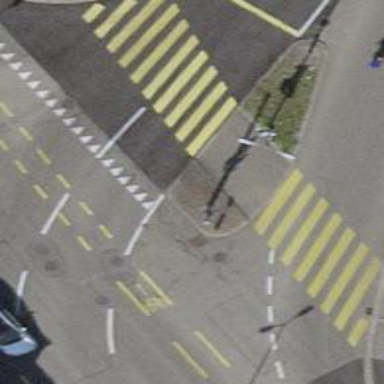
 there are traffic signals and zebra crossing."